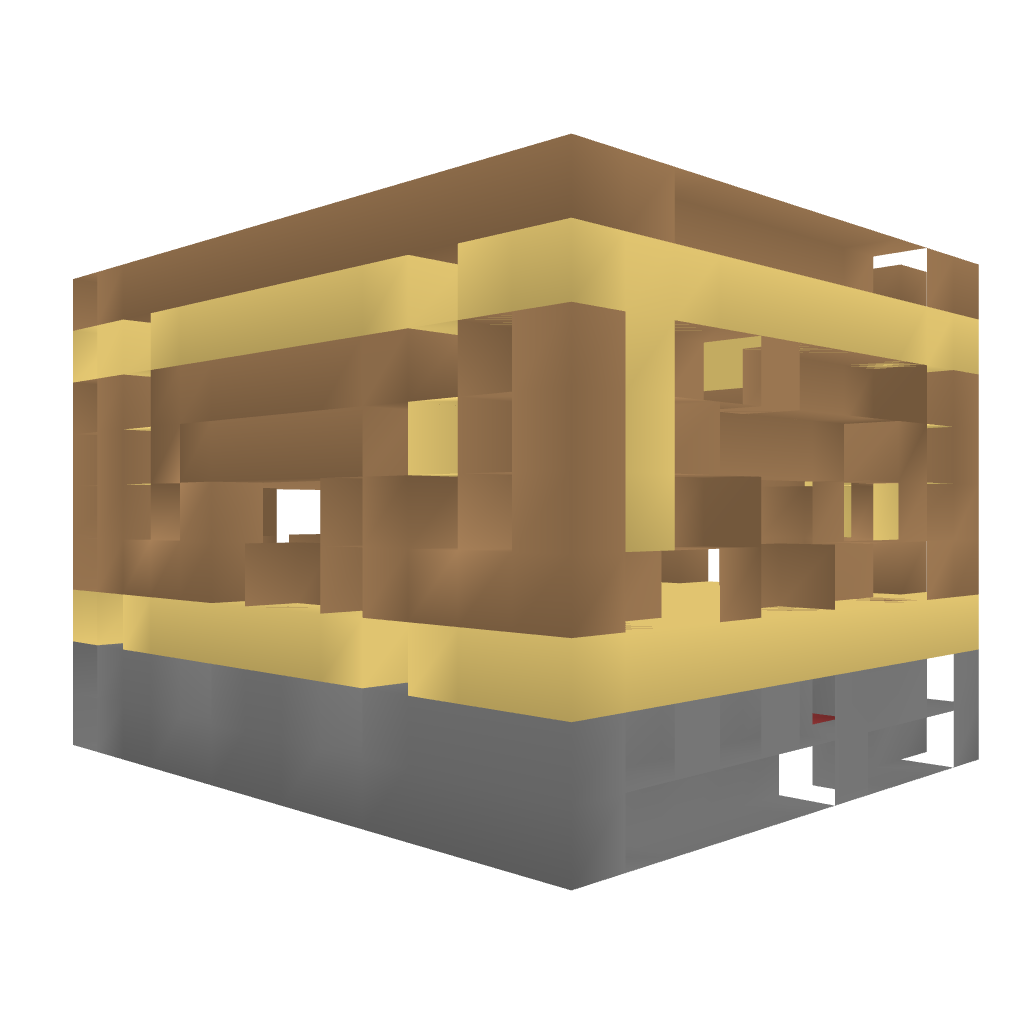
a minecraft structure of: Meditation House (Trap) wooden sand  house 9 blocks high